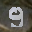
Label: 9